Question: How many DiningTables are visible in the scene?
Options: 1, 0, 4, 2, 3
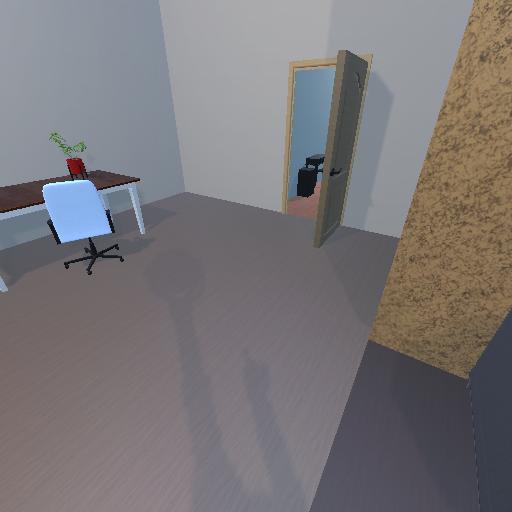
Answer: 1